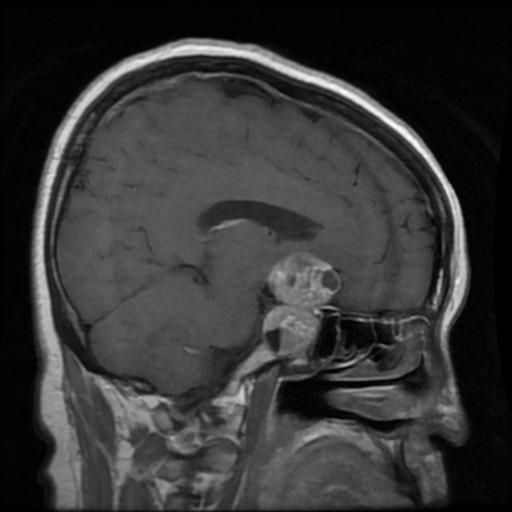
Label: pituitary